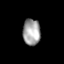
Tissue: skin
Cell type: Epithelial cells
Senescence score: 0.8711
Nuclear area (px): 455
Mean DAPI intensity: 161.543